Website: lowes
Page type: customer-info-address
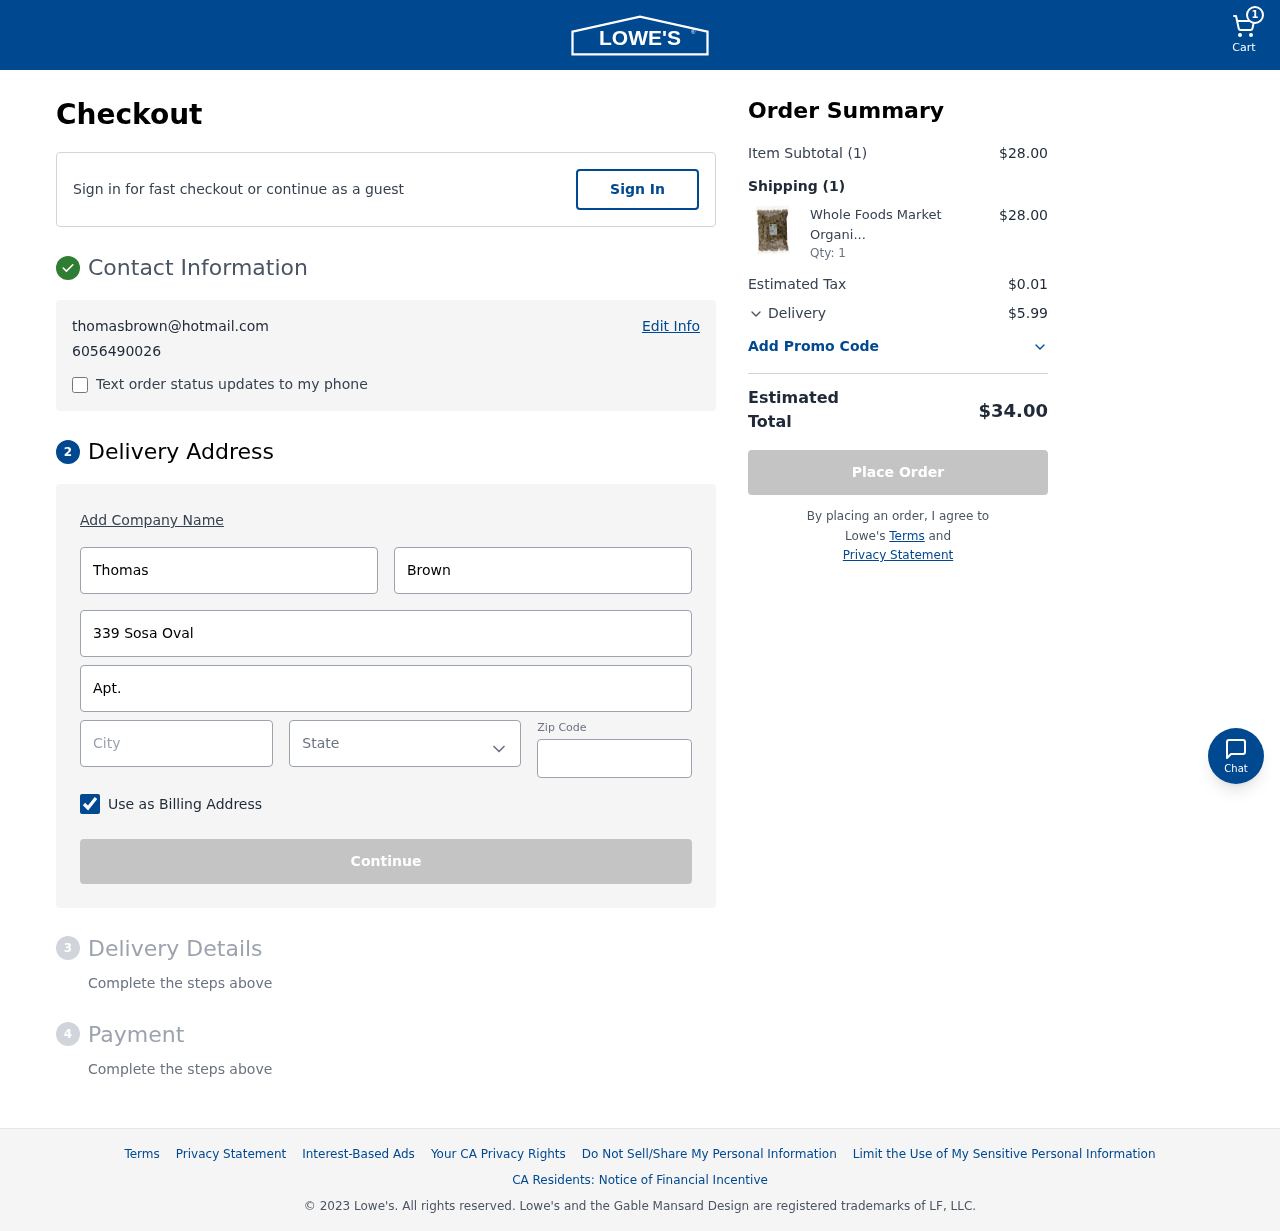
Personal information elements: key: PII_CITY
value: Lake Alicia
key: PII_EMAIL
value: thomasbrown@hotmail.com
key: PII_FIRSTNAME
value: Thomas
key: PII_LASTNAME
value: Brown
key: PII_PHONE
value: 6056490026
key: PII_POSTCODE
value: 80053
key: PII_STATE
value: Iowa
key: PII_STREET
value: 339 Sosa Oval
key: PII_STREET2
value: Apt. 673
Product elements: key: PRODUCT1_NAME
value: Whole Foods Market Organic Bran Flakes, 500 g
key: PRODUCT1_QUANTITY
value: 1
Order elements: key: ORDER_NUM_ITEMS
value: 1
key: ORDER_SUBTOTAL
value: $28.00
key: ORDER_NUM_ITEMS2
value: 1
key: ORDER_SUBTOTAL2
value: $28.00
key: ORDER_TAX
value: $0.01
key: ORDER_SHIPPING_COST
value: $5.99
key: ORDER_TOTAL
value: $34.00